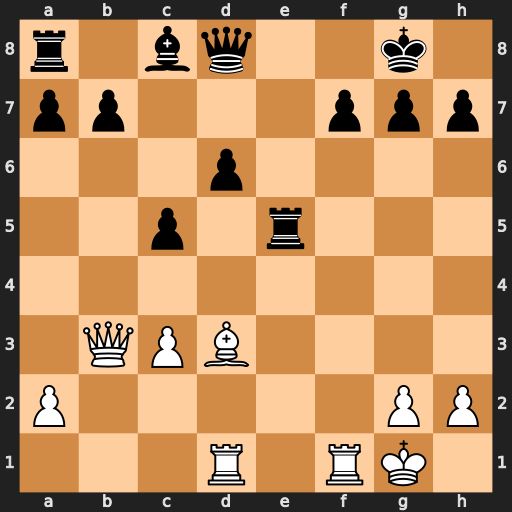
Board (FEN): r1bq2k1/pp3ppp/3p4/2p1r3/8/1QPB4/P5PP/3R1RK1
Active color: w
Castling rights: -
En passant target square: -
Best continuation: Qxf7+ Kh8 Qf8+ Qxf8 Rxf8#